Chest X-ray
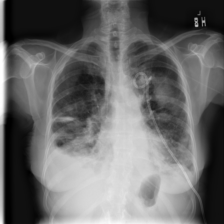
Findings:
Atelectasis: negative
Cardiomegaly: negative
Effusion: negative
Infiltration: negative
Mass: negative
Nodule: negative
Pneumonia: negative
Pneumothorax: negative
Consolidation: negative
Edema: negative
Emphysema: negative
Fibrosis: negative
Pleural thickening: negative
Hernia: negative